Question: What is the measurement shown in the image?
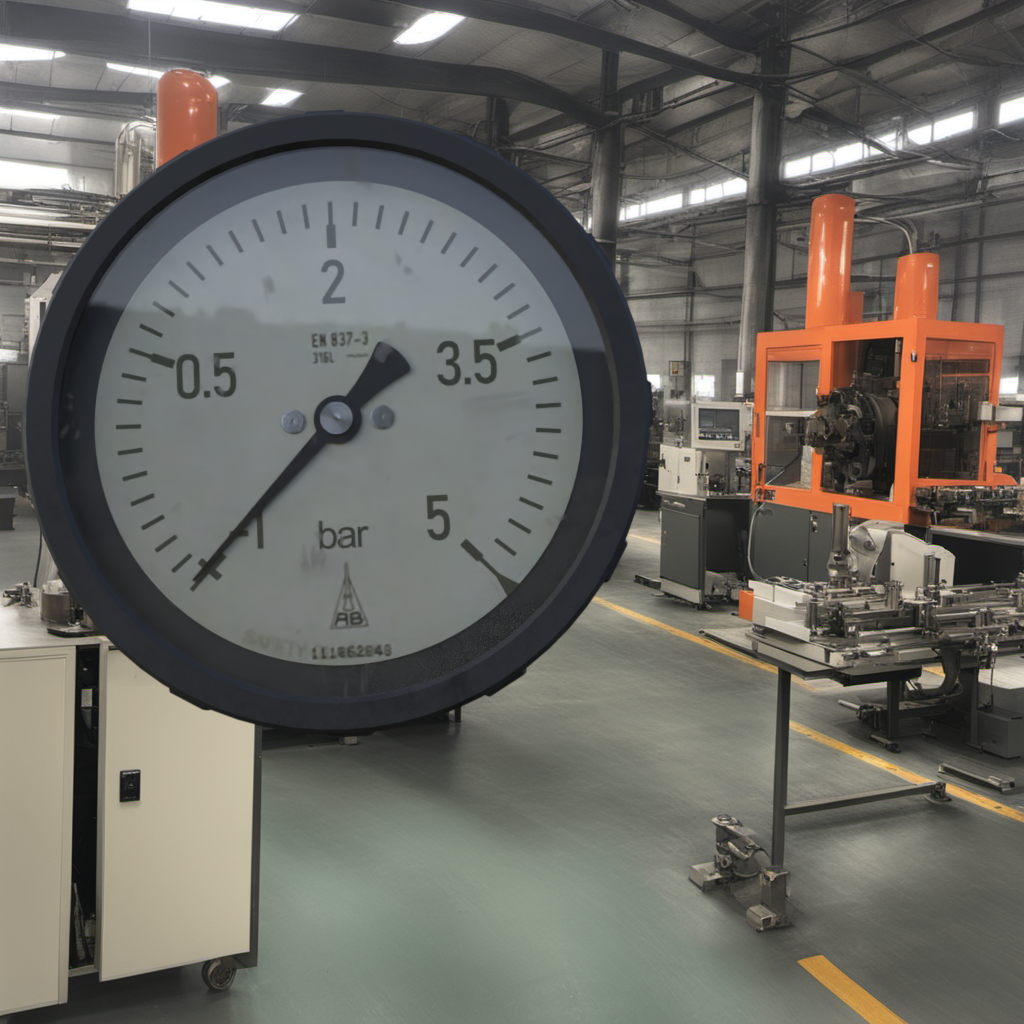
Answer: The result is -1.01
Question: What is the reading range of the measurement in the image?
Answer: The range is from -1 to 5
Question: What is the minimum and maximum value of this measurement?
Answer: The minimum value is -1 and the maximum value is 5